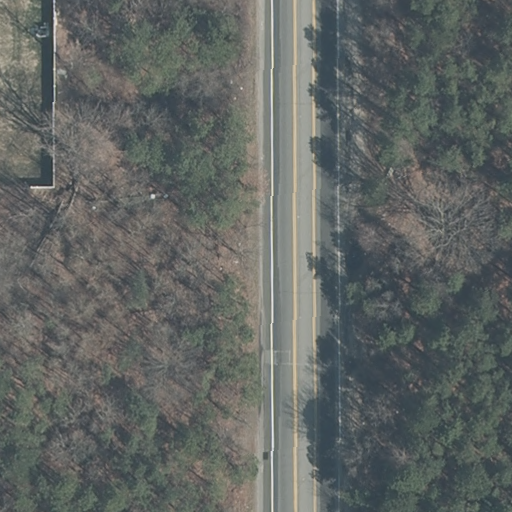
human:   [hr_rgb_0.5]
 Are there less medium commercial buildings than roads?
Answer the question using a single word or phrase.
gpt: yes

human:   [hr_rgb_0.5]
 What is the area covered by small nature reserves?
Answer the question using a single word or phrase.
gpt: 0m2

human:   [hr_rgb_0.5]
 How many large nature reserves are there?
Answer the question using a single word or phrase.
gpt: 1

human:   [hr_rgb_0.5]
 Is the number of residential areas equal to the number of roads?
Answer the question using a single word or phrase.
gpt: yes

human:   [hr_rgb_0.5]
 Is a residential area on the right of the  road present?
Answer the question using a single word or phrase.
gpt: no

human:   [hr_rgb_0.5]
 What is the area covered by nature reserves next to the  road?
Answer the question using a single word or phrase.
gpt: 10614m2

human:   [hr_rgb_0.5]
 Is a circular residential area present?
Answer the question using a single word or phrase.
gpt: no

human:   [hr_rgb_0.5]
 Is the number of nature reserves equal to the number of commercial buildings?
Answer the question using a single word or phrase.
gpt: no

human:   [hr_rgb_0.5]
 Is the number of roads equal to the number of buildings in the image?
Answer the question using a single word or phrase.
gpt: no

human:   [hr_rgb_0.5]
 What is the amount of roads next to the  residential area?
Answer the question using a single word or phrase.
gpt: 1

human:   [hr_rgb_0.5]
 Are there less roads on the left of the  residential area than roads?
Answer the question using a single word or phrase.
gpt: yes

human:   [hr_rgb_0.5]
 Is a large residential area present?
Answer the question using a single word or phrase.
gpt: yes

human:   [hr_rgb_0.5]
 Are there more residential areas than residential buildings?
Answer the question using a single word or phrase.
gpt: yes

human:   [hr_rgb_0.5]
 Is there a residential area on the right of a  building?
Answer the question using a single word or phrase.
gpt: no

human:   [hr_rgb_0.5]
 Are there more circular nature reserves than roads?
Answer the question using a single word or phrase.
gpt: no

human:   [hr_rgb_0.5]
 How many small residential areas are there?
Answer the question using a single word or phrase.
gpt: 0

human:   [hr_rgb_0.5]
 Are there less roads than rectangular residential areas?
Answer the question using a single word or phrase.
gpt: no

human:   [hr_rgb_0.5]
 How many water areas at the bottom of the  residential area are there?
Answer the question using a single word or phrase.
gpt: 0

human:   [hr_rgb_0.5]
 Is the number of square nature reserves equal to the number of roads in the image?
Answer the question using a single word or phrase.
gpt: no

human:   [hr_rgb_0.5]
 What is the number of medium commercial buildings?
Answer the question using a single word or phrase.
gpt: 0

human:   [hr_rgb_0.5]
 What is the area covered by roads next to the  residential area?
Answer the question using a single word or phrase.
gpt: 0m2

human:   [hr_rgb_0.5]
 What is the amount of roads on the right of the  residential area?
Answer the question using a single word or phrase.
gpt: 1

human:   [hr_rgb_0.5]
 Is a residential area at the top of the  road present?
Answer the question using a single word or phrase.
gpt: yes

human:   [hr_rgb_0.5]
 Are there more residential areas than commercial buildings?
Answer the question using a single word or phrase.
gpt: yes

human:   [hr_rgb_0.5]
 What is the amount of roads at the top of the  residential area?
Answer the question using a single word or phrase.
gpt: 0

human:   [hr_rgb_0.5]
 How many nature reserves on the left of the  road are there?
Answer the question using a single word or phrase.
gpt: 0

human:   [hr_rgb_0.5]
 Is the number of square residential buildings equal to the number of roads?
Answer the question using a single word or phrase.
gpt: no

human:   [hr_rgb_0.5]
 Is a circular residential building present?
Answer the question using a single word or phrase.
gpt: no

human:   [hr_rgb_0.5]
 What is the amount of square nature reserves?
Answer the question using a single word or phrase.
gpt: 0

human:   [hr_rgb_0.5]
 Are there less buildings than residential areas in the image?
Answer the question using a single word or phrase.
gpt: yes

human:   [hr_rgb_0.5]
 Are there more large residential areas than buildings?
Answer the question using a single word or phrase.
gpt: yes

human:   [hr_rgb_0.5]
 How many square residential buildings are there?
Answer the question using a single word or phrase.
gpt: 0

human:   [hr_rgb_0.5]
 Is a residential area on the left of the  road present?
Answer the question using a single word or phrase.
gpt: yes

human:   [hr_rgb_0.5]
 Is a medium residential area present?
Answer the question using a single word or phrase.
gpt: no

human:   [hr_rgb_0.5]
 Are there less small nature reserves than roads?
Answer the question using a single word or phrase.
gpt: yes

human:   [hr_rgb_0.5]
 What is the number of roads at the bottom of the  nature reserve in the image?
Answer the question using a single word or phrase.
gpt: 1